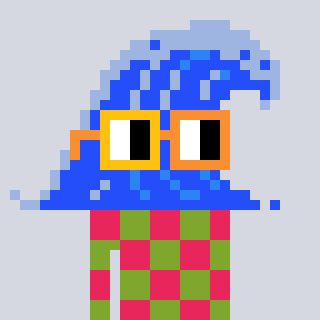
a pixel art character with square yellow and orange glasses, a wave-shaped head and a slimegreen-colored body on a cool background